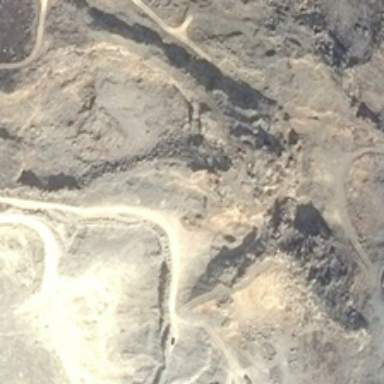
A circular path and other irregular paths are lying on the bareland .